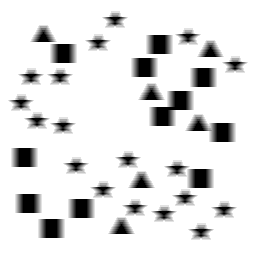
Squares: 12
Triangles: 6
Stars: 18
Total shapes: 36